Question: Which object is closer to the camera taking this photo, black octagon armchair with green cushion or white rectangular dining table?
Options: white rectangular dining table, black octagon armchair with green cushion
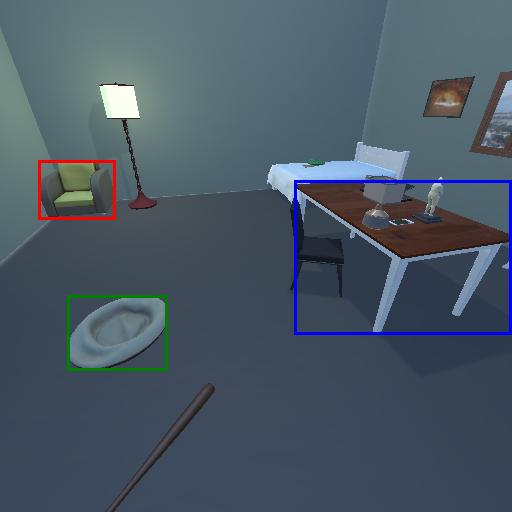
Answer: white rectangular dining table